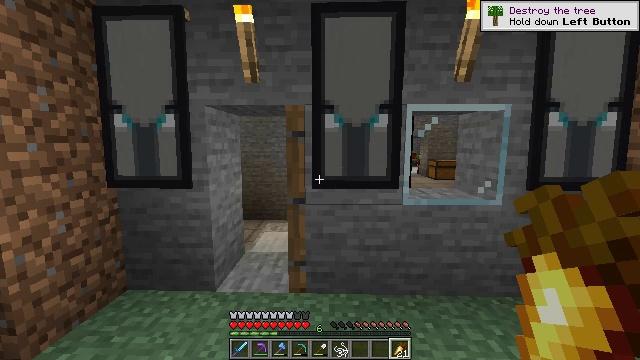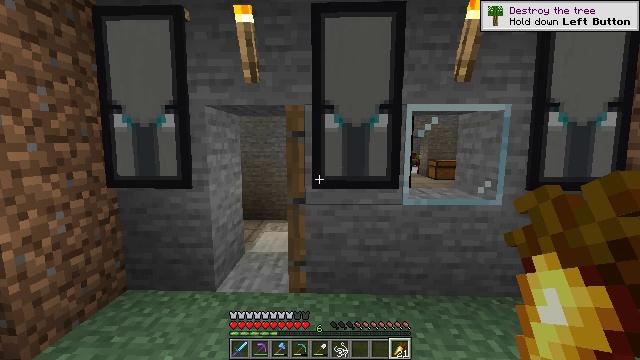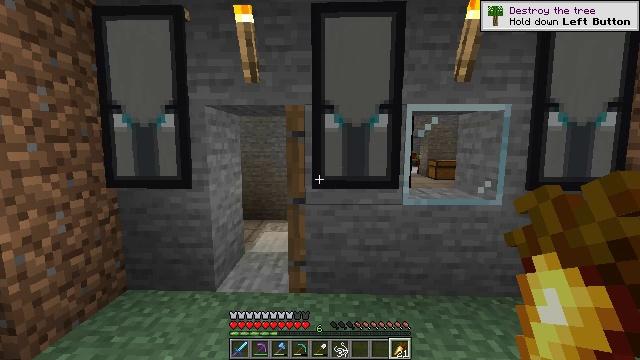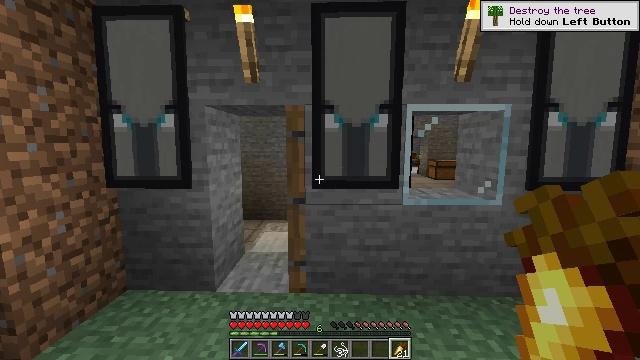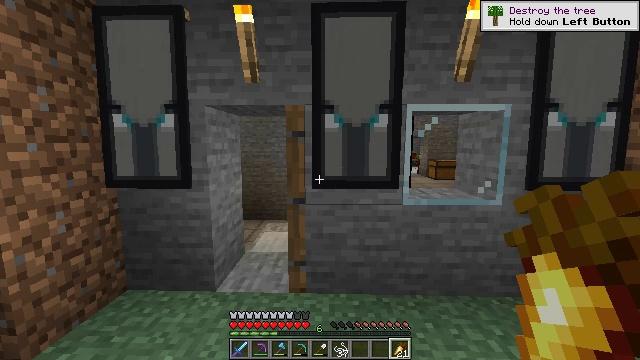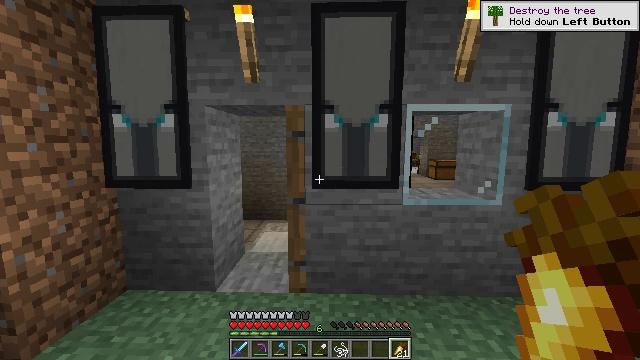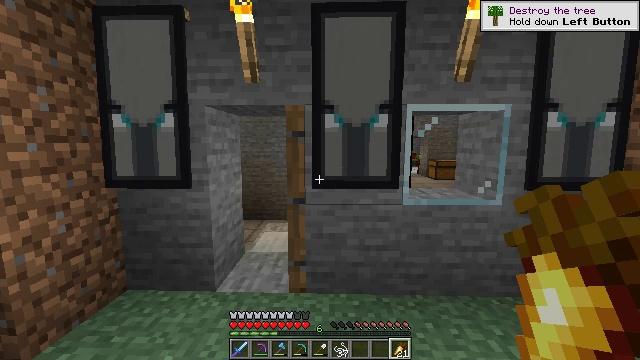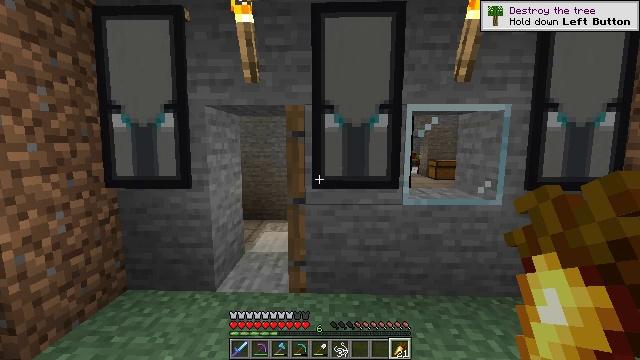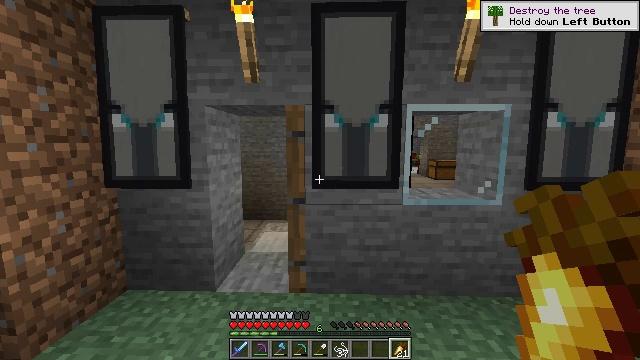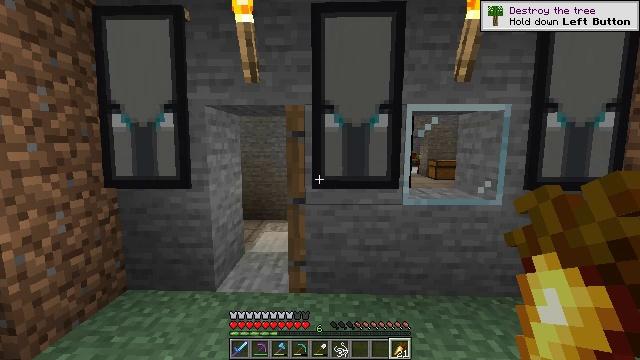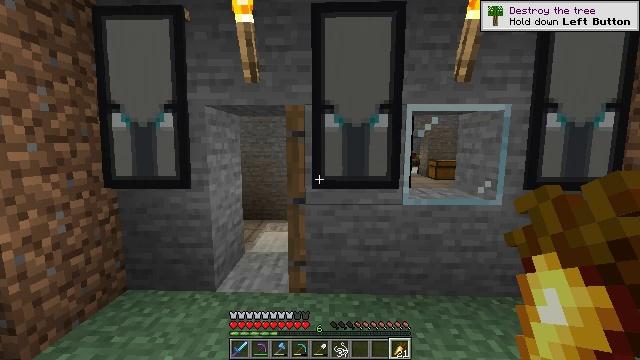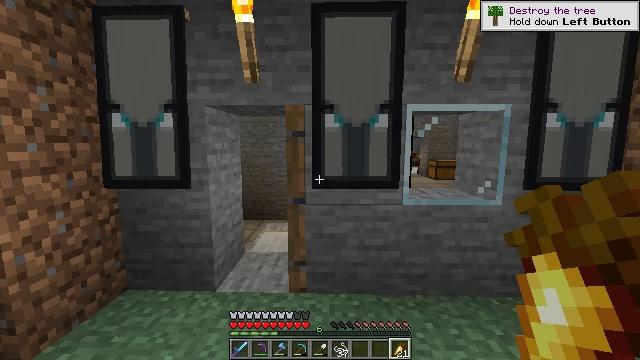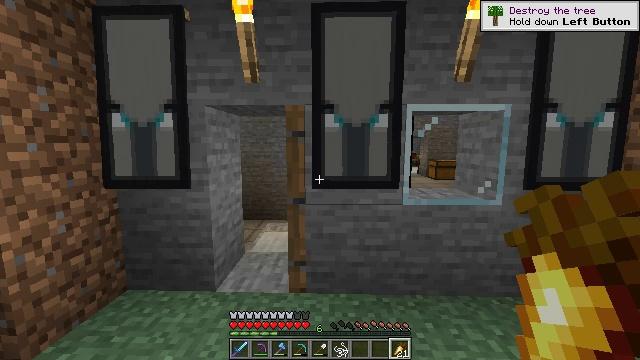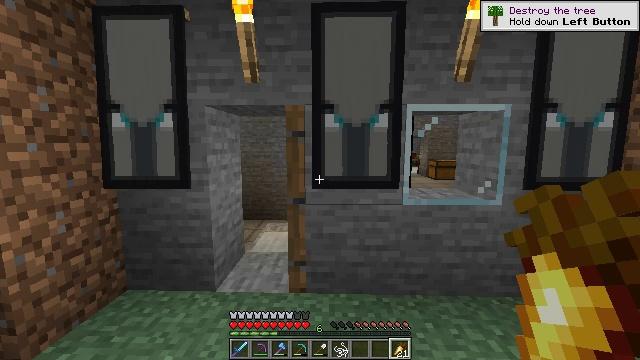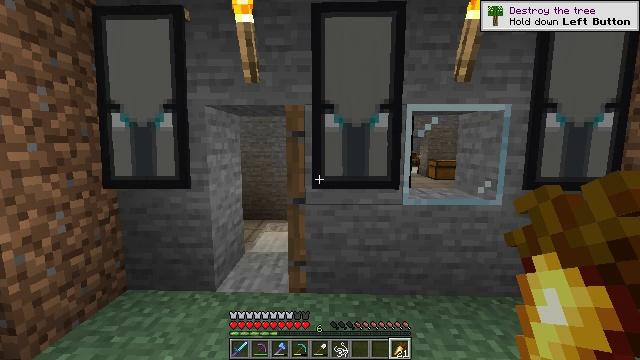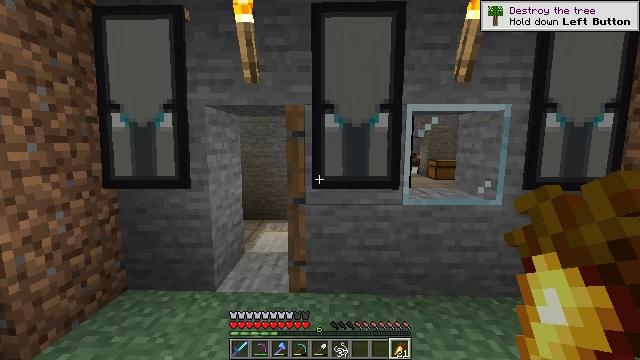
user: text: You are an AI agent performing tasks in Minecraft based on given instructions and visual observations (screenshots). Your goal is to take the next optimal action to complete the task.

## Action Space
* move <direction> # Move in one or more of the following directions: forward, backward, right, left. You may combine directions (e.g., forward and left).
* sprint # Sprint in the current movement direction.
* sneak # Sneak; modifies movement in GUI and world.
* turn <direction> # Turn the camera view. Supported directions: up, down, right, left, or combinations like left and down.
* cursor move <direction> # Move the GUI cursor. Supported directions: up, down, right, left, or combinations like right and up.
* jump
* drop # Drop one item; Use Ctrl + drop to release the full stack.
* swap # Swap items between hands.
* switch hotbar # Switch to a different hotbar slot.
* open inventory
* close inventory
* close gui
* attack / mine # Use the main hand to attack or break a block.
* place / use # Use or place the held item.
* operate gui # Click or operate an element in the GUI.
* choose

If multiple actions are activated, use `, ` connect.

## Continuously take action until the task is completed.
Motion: motion action
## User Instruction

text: Smelt stone into a smooth stone.
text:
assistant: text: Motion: no_op
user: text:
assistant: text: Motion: no_op
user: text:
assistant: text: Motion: no_op
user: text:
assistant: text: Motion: no_op
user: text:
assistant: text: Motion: no_op
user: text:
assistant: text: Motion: no_op
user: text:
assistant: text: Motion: no_op
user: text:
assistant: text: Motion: no_op
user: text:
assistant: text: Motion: no_op
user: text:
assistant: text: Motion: no_op
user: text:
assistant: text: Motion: no_op
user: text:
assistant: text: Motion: no_op
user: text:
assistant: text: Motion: no_op
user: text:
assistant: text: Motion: no_op
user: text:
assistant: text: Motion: no_op
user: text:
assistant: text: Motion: no_op
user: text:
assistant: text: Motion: no_op
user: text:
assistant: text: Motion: no_op
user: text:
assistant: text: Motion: no_op
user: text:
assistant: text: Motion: no_op
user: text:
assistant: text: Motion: no_op
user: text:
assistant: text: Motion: no_op
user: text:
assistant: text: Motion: no_op
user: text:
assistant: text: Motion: no_op
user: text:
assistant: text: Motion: no_op
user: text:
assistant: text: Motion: no_op
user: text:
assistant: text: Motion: no_op
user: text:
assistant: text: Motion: no_op
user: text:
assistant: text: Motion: no_op
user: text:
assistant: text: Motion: no_op